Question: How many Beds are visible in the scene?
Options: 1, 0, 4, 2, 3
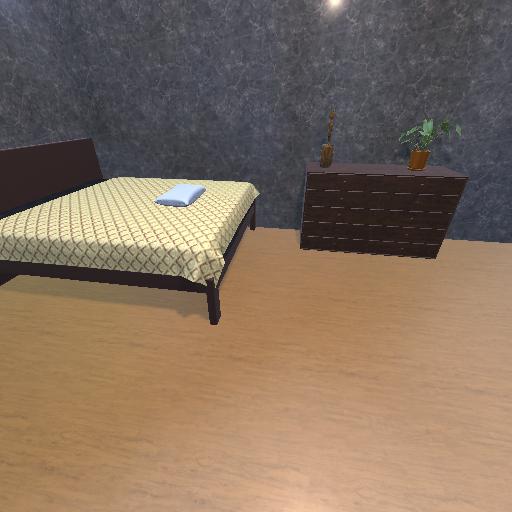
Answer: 1